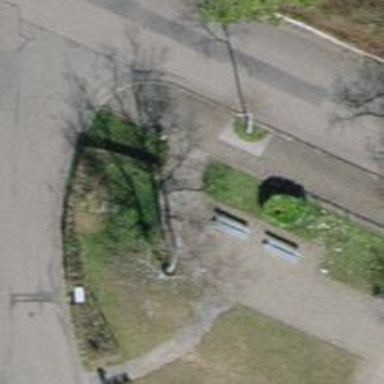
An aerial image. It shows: Footway made of paving stones.